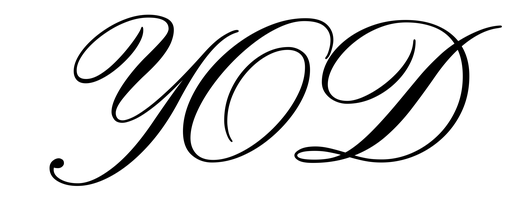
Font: PinyonScript-Regular